Question: I try to apply a margin to my elements from BaseAdapter. I tried several things. I'm a bit dissapointed that I cannot just add a margin to my drawable.xml "background".
'''
<RelativeLayout xmlns:android="http://schemas.android.com/apk/res/android"
xmlns:tools="http://schemas.android.com/tools"
android:layout_width="match_parent"
android:layout_height="match_parent"
android:paddingLeft="@dimen/activity_horizontal_margin"
android:paddingRight="@dimen/activity_horizontal_margin"
android:paddingTop="@dimen/activity_vertical_margin"
android:paddingBottom="@dimen/activity_vertical_margin"
tools:context="com.nubage.minepedia.ItemsView">
<GridView
android:id="@+id/gridView1"
android:layout_width="match_parent"
android:layout_height="match_parent"
android:columnWidth="80dp"
android:gravity="center"
android:numColumns="auto_fit"
android:stretchMode="columnWidth"/>
</RelativeLayout>
'''
'''
<?xml version="1.0" encoding="utf-8"?>
<LinearLayout xmlns:android="http://schemas.android.com/apk/res/android"
android:layout_width="wrap_content"
android:layout_height="wrap_content"
android:orientation="vertical"
android:padding="5dp"
android:background="@drawable/single_item">
<ImageView
android:id="@+id/imageView"
android:layout_width="40dp"
android:layout_height="40dp"
android:layout_gravity="center_horizontal">
</ImageView>
<TextView
android:id="@+id/lastSyncTextView"
android:layout_width="70dp"
android:layout_height="62dp"
android:textSize="13sp"
android:layout_gravity="center_horizontal"
android:gravity="center_horizontal">
</TextView>
</LinearLayout>
'''
'''
<?xml version="1.0" encoding="utf-8"?>
<shape
xmlns:android="http://schemas.android.com/apk/res/android"
android:shape="rectangle">
<solid
android:color="#88000000">
</solid>
<stroke
android:width="2dp"
android:color="#444444" >
</stroke>
<corners
android:radius="2dp" >
</corners>
</shape>
'''
It looks like this:

I want to separate each "item".
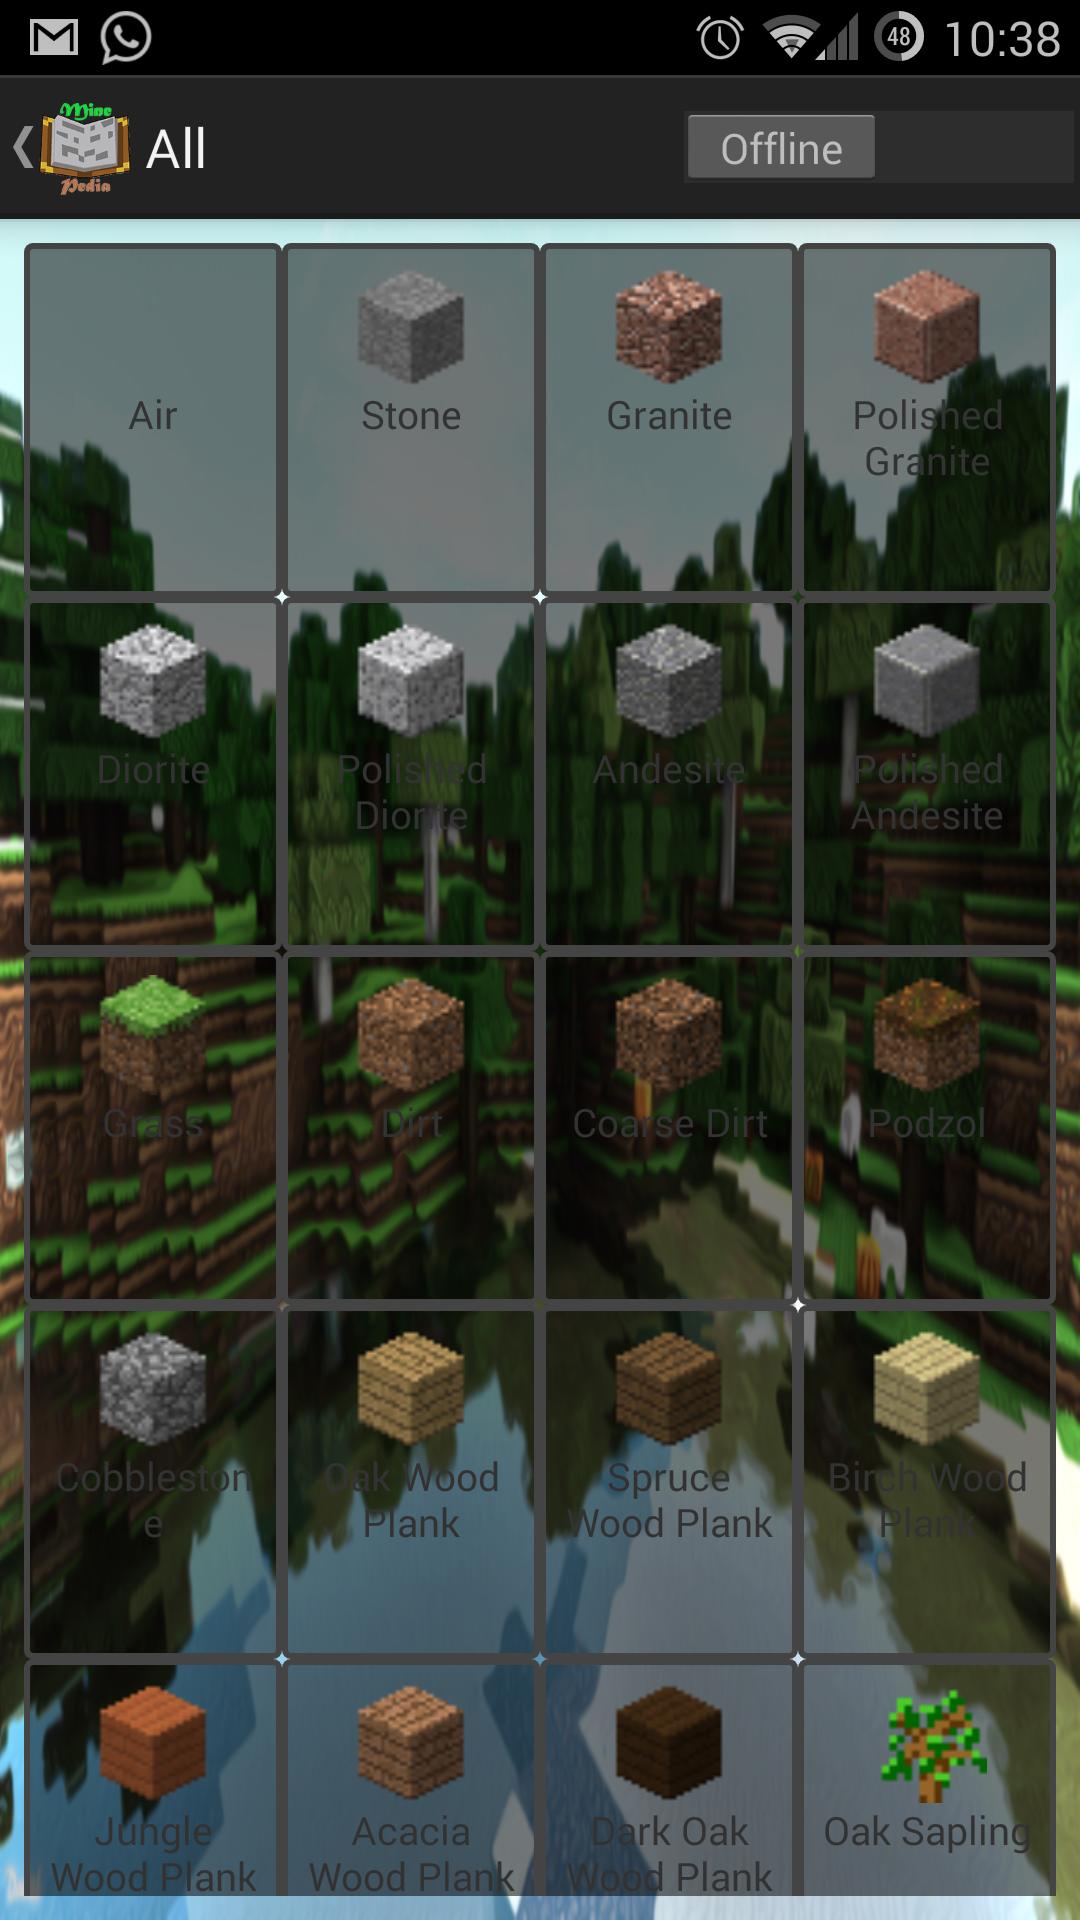
Answer: To add padding to drawable you can wrap it in <URL>.